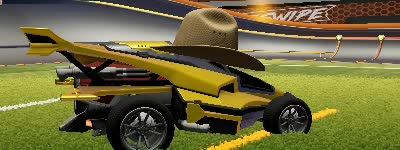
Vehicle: aftershock